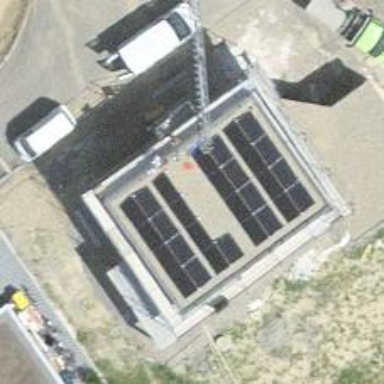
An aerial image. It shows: Solar power generator utilizing photovoltaic technology with solar photovoltaic panels.